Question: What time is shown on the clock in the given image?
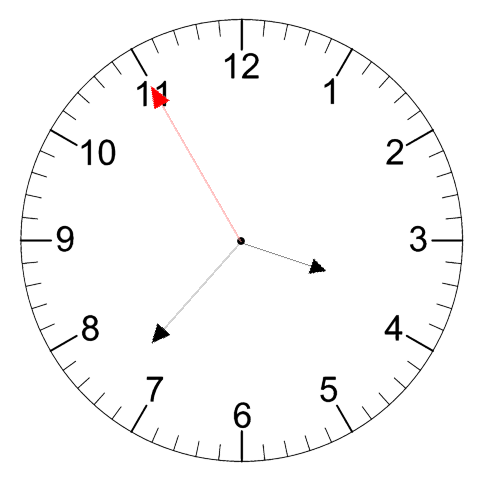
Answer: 03:36:55